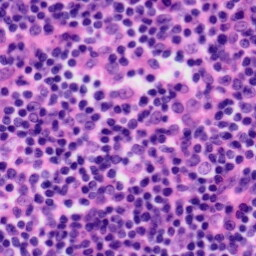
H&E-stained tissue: Tonsil